Question: I want to develop a client-server based desktop application using .Net 4, C# and SQL Server.
Please refer to the image for what i am thinking about.

There will be a server application accessing windows service or web service. The client application will have Multiple Document Interface.
Below are my points that what i am thinking about -
1. The client application will use socket connectivity with server application so as to get authenticated from server, and also to track record of client connections over server.
2. The service will be a web service
3. After successful authentication the client application will directly access web service so there will be no overloading on server.
I want your feedback on this whether it is a good way to implement or is there a better way? Should i use windows service instead of web service? Should i use socket connectivity for all data communication instead of directly consuming the web service?
Thank you for sharing your time and wisdom.
Regards
Irfan
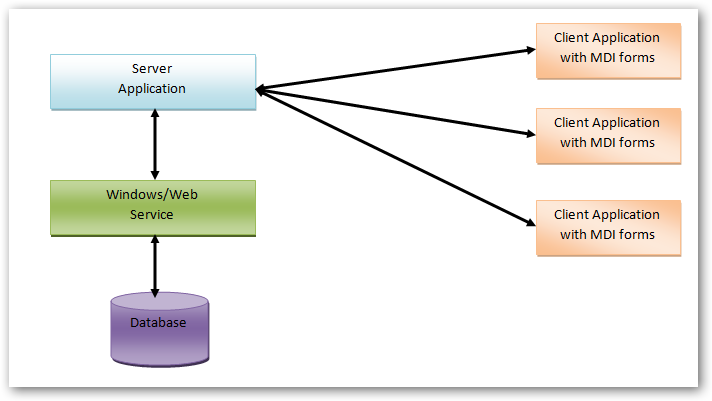
Answer: Most definitely use a web service boundary for all your client/server communications.
<URL>.
Spend some time digging into the <URL> and I think you will find it is perfectly suited to your architecture diagram, and everything you need will be out-of-the-box.